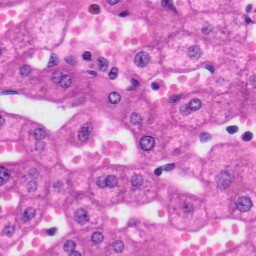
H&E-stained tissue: Liver